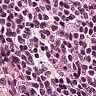
Metastatic tissue present: no